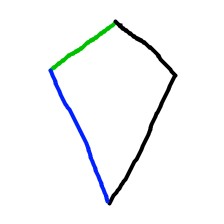
Shape: kite